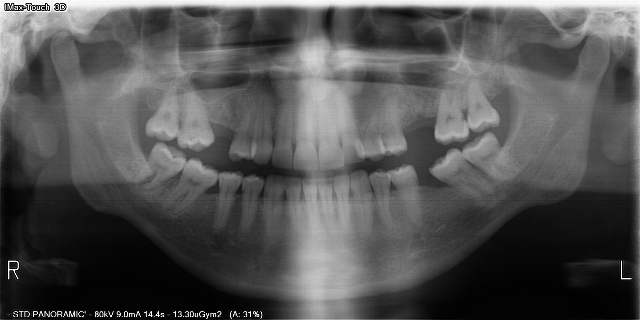
adult